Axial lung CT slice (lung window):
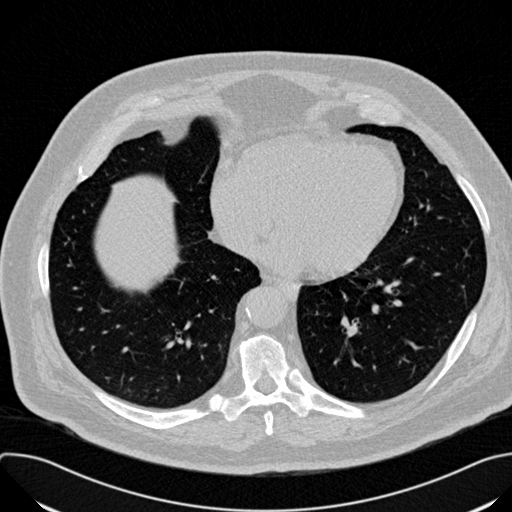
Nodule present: no